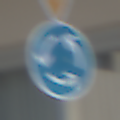
Verkehrszeichen: Kreisverkehr
Zusatzzeichen oben: VorfahrtGewaehren
Umgebung: Outdoor, Urban
Tageszeit: MorningAfternoon
Wetter: Clear
Licht: Natural
Jahreszeit: NotSpecified
Kontrast: HighContrast